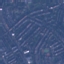
Land use / land cover class: Residential